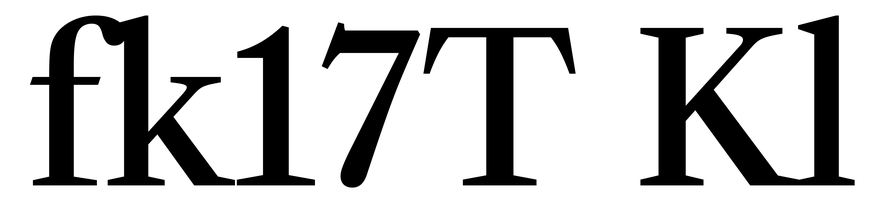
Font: LibreCaslonText_Medium